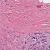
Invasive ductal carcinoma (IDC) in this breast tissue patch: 1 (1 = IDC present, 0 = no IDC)